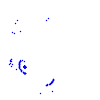
Particle: proton